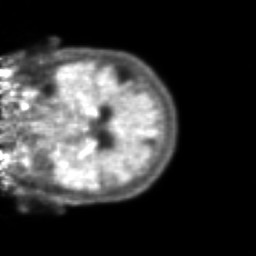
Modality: PET
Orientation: coronal
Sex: female
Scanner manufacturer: ge